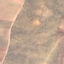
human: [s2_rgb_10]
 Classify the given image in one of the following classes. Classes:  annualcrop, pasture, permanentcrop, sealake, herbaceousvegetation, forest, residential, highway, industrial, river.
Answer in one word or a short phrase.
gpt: PermanentCrop